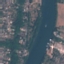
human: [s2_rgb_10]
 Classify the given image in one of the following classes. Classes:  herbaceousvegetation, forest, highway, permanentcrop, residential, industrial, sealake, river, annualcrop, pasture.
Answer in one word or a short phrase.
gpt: River